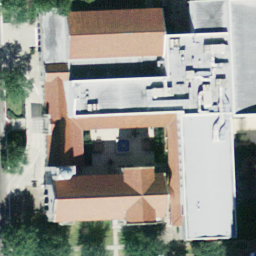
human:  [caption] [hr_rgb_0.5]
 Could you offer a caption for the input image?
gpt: Some buildings with orange roofs .

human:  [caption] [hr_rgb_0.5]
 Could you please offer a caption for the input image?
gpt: Some buildings with some green plants surrounded .

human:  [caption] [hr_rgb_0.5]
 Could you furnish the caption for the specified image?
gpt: There are some buildings orange roofs with some plants surrounded .

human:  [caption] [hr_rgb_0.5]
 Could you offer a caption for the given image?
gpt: There are some buildings with orange roofs .

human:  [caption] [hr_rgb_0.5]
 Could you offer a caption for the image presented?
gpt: There are some buildings with green plants around it .